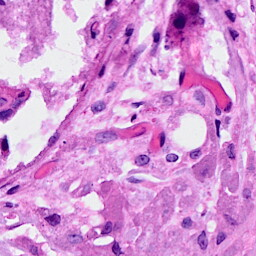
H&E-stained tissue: Breast